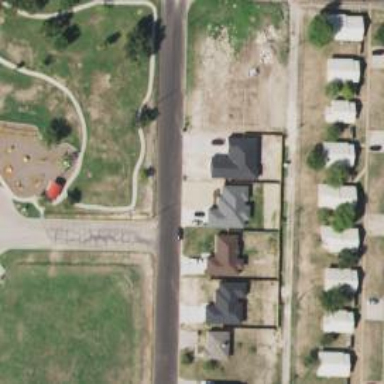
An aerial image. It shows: Driveway.